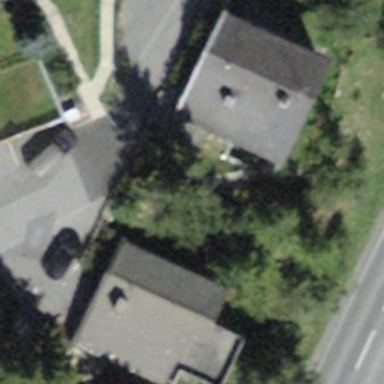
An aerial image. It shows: Building with tile roof.